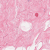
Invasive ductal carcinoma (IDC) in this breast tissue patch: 0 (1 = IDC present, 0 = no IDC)